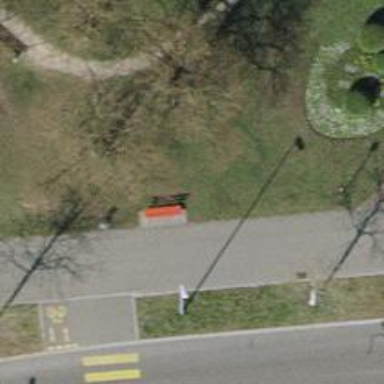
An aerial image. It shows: Red bench.